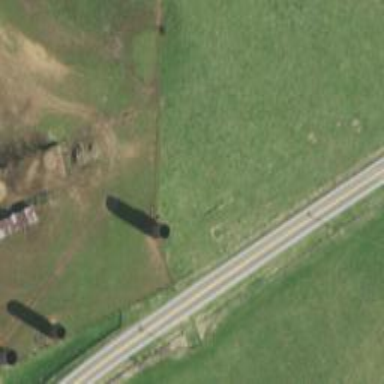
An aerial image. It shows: Silo building.